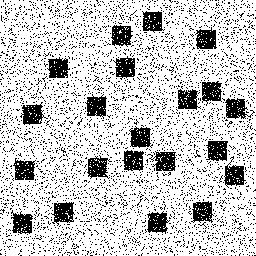
Squares: 21
Triangles: 0
Stars: 0
Total shapes: 21